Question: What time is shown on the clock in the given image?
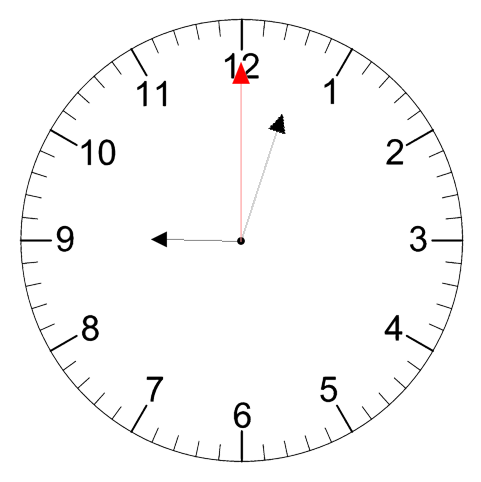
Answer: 09:03:00